Question: I'm working against a database that is using UTF8 encoding and has many user names that contain special characters, such as "G'dj ▫️ Sony"
When querying the user table, Lumen responds with incorrect data. I've tried querying the same table using 'mysqli' and 'PDO' and I receive the expected results. I set up a sample route to test it:
'''
$app->get("charset", function() {
$mysqli = new mysqli("localhost", "user", "password", "database");
$res = $mysqli->query("select name from users where id = 1");
$dbh = new PDO('mysql:host=localhost;dbname=database', "user", "password");
$stmt = $dbh->query("select name from users where id = 1");
$lumen = DB::select("select name from users where id = 1");
return response()->json([
"mysqli" => $res->fetch_assoc(),
"pdo" => $stmt->fetchAll(PDO::FETCH_ASSOC),
"framework" => $lumen
]);
});
'''
When accessing the route, I get the following response:
'''
{
"mysqli": {
"name": "G'dj ▫️ Sony"
},
"pdo": [
{
"name": "G'dj ▫️ Sony"
}
],
"framework": [
{
"name": "O'N' a-" Sony"
}
]
}
'''
Here's a screenshot of the response in case the text above does not display correctly:
As far as I can tell, Lumen's MySQL config defaults to UTF8 and is unchangeable - I found the following in 'vendor/laravel/lumen-framework/config/database':
'''
'mysql' => [
'driver' => 'mysql',
'host' => env('DB_HOST', 'localhost'),
'database' => env('DB_DATABASE', 'forge'),
'username' => env('DB_USERNAME', 'forge'),
'password' => env('DB_PASSWORD', ''),
'charset' => 'utf8',
'collation' => 'utf8_unicode_ci',
'prefix' => env('DB_PREFIX', ''),
'timezone' => env('DB_TIMEZONE','+00:00'),
'strict' => false,
],
'''
I'm at a loss as to what could be causing this. What else can I do to try to track down this discrepancy?
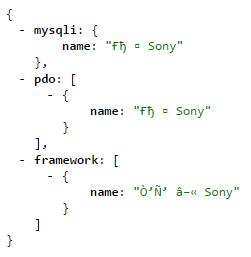
Answer: This answer is based on my previous comments above.
The MySQL connection charset defines what encoding is used for communication between the MySQL client (PHP) and server. It does not matter what encoding is used as the internal encoding in the actual MySQL tables. The MySQL server will automatically convert the data between the table encoding and connection encoding. So the connection encoding basically defines the format in which you expect to get the data from MySQL and also in which format you are inserting data to MySQL.
Are you sure the data is correctly encoded in utf8 in the database?
Seems like you are only using UTF8 for the lumen DB connection (if that is the default), but you do not use UTF8 with your mysqli or PDO connection examples. Do you get the same result if you set the mysqli charset using '$mysqli->set_charset("utf8");' and PDO charset using 'new PDO('mysql:host=localhost;dbname=database;charset=utf8', "user", "password");'?
Based on your code and output example it would seem that you are correctly getting data in UTF8 from lumen DB connection but the output is not displayed as UTF8.
This also explains why the mysqli and PDO output is shown correctly because they are not returning the data in UTF8 (because you have not set their connection charset to UTF8) but by default they seem to match whatever encoding it is you're displaying the output in (apparently "latin1" or compatible).
If you are viewing the output in a web browser make sure the output page charset is defined correctly (e.g. using a header).
Btw it should not matter what connection encoding is used in the other system that inserts the data as long as the connection encoding matches encoding of the data that is sent through the connection.
Setting connection encoding to latin1 means you will get string data as latin1 when you do a SELECT. So it would seem your output is handled as latin1 instead of UTF-8. It would probably be better if you fixed your script output to correctly display "as UTF-8" instead if your output environment (e.g. web browser) supports it. Because otherwise you will have problems if you need to handle characters that can not be shown in latin1. Though if you output to CLI terminal/console instead then of course you should use the same encoding as your default terminal encoding (which can be UTF-8 or something else). I prefer to have my Linux terminals also configured as UTF-8.